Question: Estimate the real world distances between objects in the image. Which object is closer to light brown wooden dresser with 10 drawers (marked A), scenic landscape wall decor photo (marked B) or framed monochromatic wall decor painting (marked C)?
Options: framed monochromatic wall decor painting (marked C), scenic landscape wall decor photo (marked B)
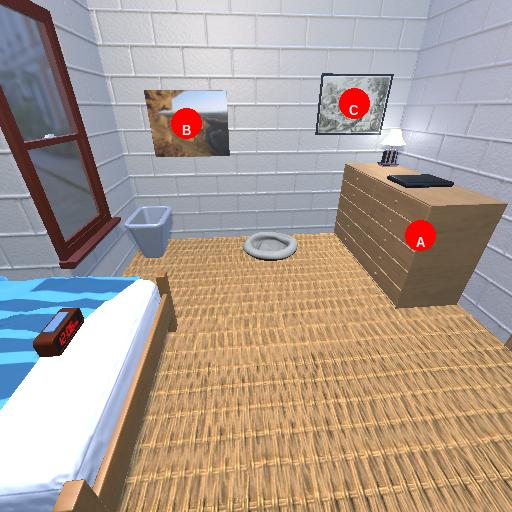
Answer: framed monochromatic wall decor painting (marked C)